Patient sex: M
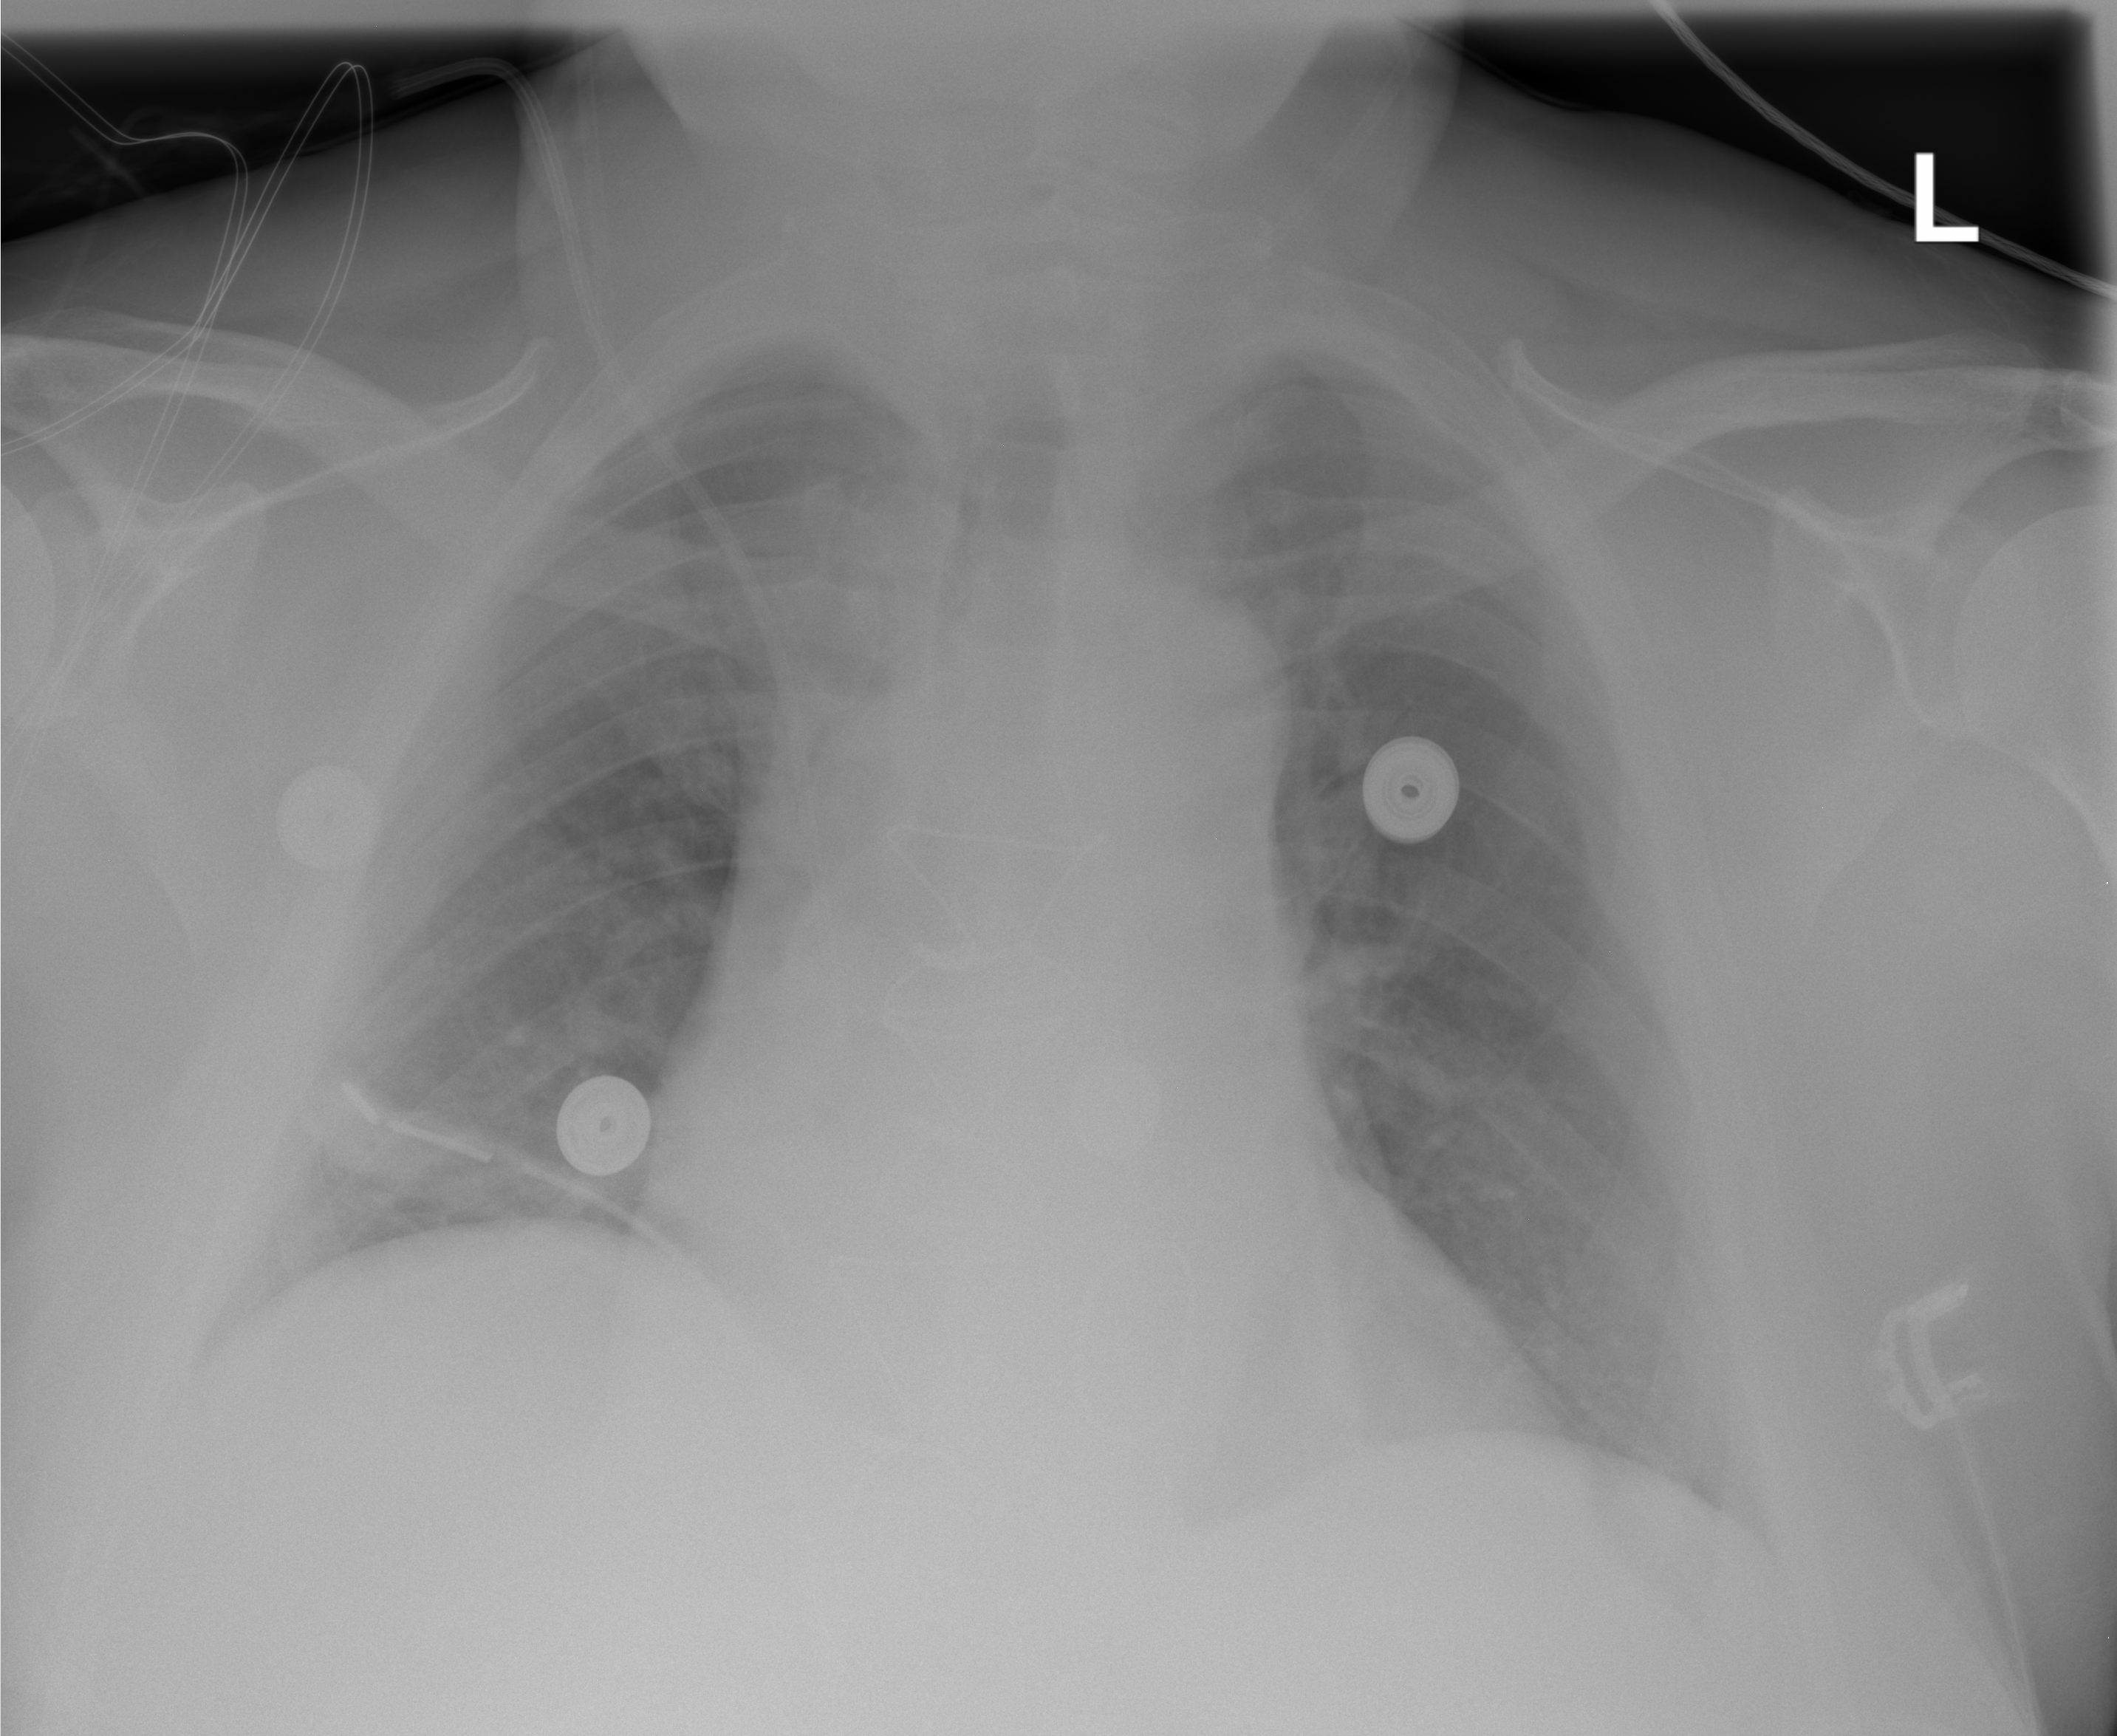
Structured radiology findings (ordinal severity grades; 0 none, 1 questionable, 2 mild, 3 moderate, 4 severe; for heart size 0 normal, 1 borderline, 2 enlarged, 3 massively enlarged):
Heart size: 2
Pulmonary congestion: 0
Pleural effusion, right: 0
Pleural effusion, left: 0
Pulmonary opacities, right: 0
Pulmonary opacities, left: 0
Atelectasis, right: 2
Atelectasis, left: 0